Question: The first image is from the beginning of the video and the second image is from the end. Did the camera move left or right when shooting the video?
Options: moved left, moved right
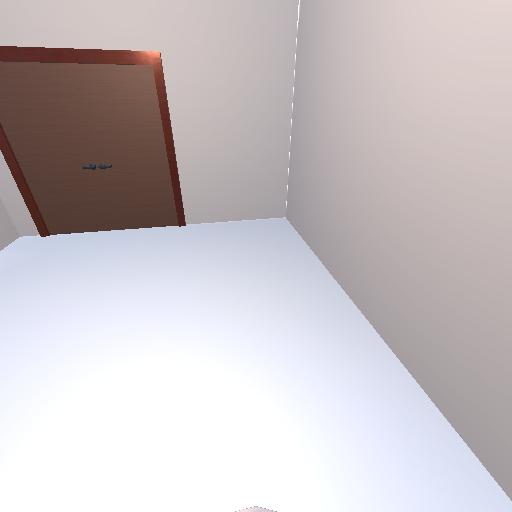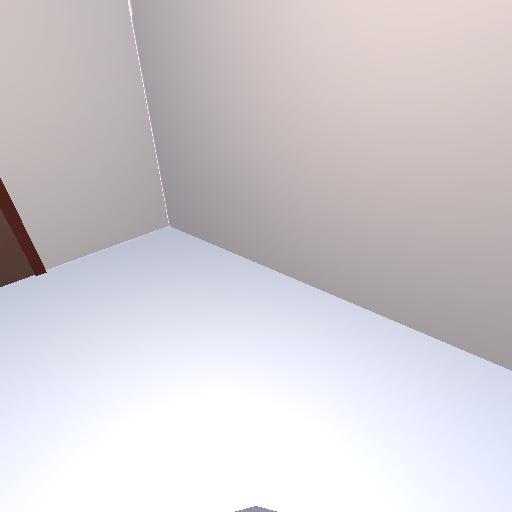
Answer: moved left